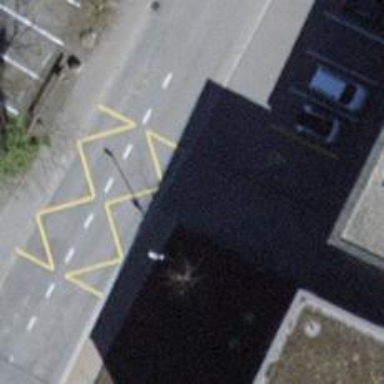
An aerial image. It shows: Bus stop with platform for public transport.